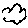
Label: cloud